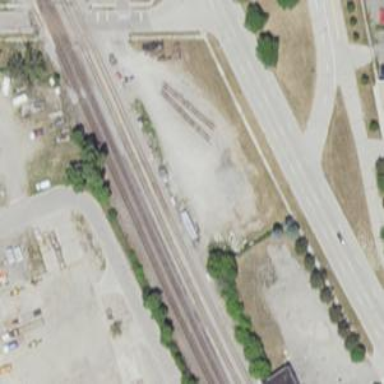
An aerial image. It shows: Railway siding for service.